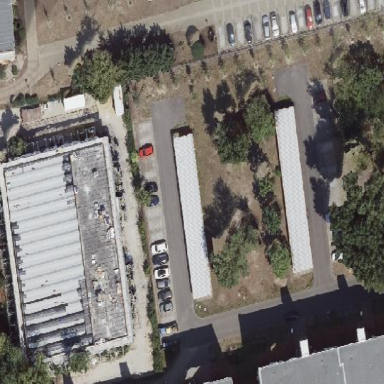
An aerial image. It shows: Area designated for garages.